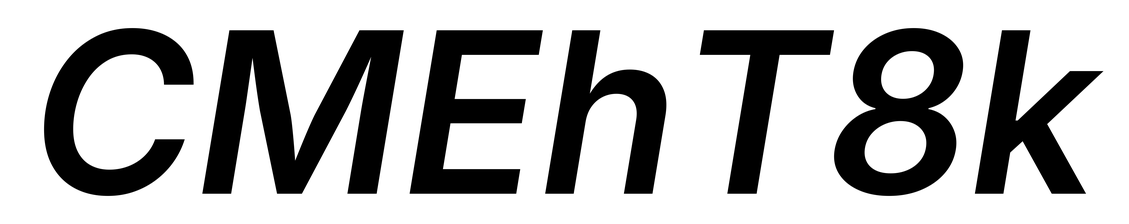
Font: Inter-Italic_SemiBold_Italic